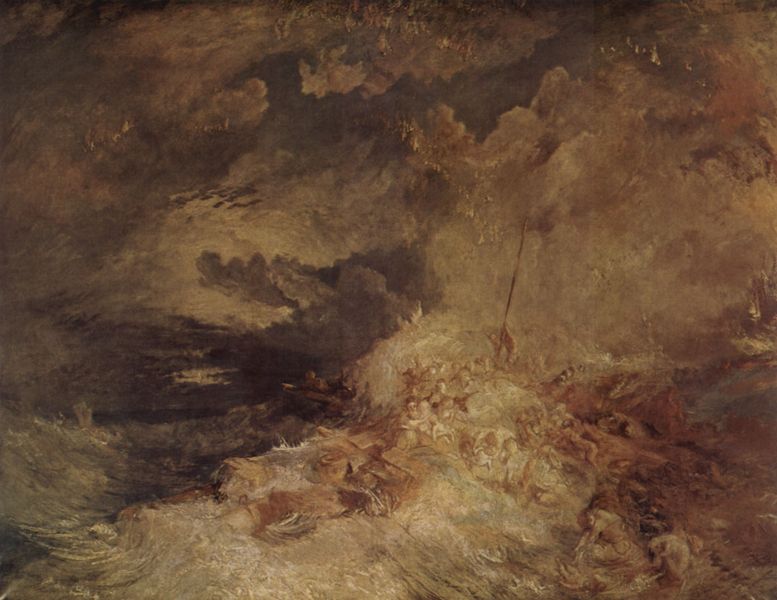
Titel: Feuer auf dem Meer
Künstler: William Turner
Standort: London
Institution: Tate Gallery
Schlagwörter: blau, dunkel, felsen, feuer, gemälde, gewitter, himmel, körper, mann, meer, schatten, wasser, weiß, wolken, aquarell, gelb, landschaft, menschen, ocker, sand, see, abend, ausschnitt, bewegung, braun, grau, haar, hell, holz, licht, männer, nacht, schwarz, ölbild, wolke, beige, malerei, mensch, tod, tot, toter, bild, öl, horizont, natur, vögel, wind, rauch, schräg, boot, kahn, gischt, küste, schiff, segel, strand, welle, wellen, fahne, mast, fels, klippen, nebel, figuren, masten, romantik, schaum, ölgemälde, brandung, brausen, flut, gewalt, katastrophe, naturgewalt, orkan, schiffbruch, seenot, seestück, sturm, turner, untergang, unwetter, wetter, woge, wogen, duktus, kraft, tiefe, striche, mond, gezeiten, wirbel, gefahr, tote, dynamik, bedrohlich, wimpel, pinselstrich, spritzen, verschwommen, strudel, floss, wrack, dreck, lich, stange, wellenkämme, schäumen, tosen, besatzung, gemäle, staab, versinken, massen, romanti, william turner, ertrinken, in seenot, stürmig, wellw, ertrinkende, braungrau, mmer, vergrößerung, floss der medusa, turbulenzen, malerein, meschne, dxjopj, naturgwelt, naturkraft, pxydj, pyj, totr, vkjap<k, vmjpydj, wassergewalt, yjbd, schifbruch